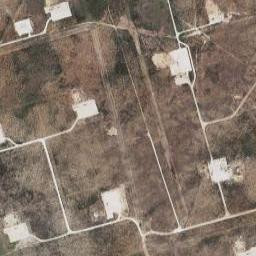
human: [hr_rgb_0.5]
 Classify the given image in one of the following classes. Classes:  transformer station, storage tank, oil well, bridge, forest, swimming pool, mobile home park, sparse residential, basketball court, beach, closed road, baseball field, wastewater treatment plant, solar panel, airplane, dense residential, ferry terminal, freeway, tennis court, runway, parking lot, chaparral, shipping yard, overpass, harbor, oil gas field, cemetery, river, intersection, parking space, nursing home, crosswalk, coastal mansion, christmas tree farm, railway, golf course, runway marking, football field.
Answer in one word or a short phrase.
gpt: oil gas field